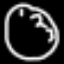
Label: clock